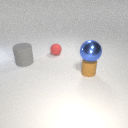
large blue metal sphere above small brown rubber cylinder